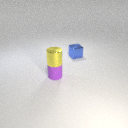
small blue metal cube behind small purple rubber cylinder